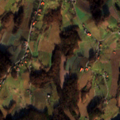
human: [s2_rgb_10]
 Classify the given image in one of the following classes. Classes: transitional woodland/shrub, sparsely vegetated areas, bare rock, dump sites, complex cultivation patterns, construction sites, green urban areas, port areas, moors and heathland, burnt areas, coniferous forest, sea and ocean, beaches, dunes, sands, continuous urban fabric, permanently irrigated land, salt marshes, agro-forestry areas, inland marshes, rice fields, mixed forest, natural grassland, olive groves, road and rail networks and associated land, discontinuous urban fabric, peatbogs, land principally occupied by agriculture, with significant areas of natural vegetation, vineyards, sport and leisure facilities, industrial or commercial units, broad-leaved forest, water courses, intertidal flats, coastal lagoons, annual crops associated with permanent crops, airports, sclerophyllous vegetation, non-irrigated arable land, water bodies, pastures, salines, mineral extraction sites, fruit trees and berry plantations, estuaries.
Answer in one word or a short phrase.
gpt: complex cultivation patterns, broad-leaved forest